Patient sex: F
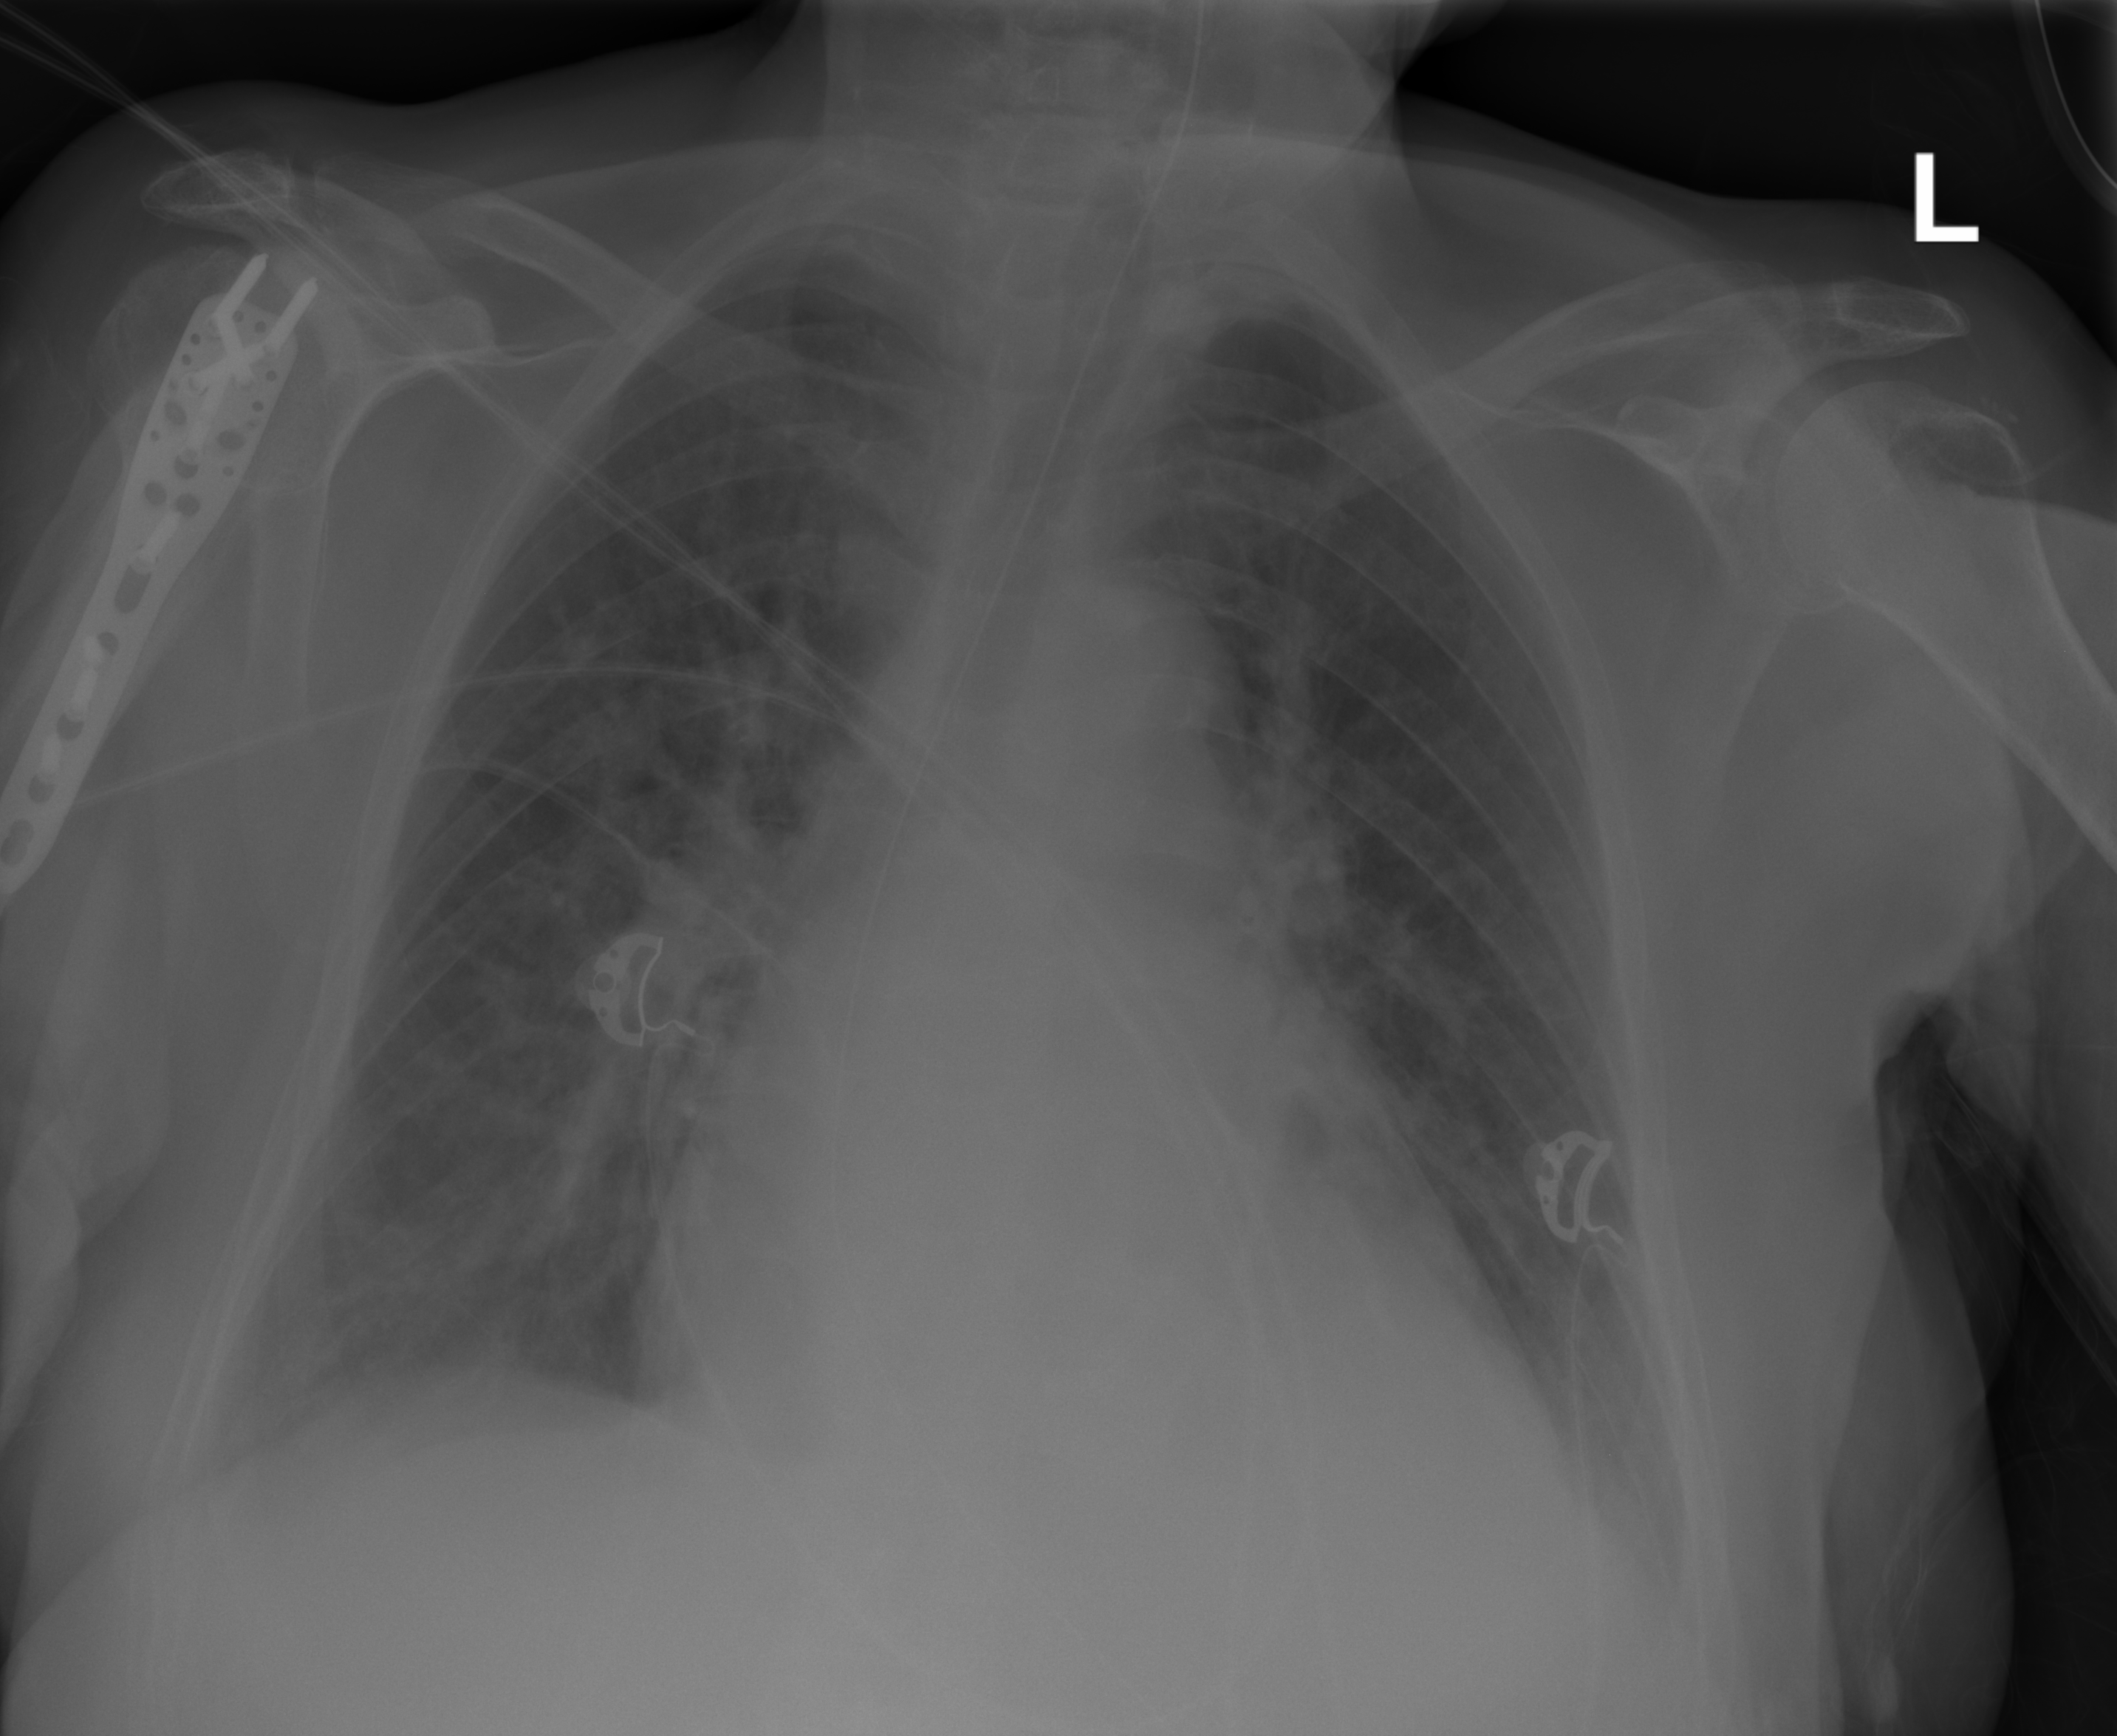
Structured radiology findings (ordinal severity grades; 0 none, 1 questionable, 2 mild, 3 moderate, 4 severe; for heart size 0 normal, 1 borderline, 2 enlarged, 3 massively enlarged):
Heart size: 0
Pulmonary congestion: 2
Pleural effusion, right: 2
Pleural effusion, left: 0
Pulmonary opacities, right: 2
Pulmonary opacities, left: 1
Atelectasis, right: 2
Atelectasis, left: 0